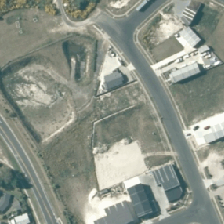
Land cover: urban_build_up